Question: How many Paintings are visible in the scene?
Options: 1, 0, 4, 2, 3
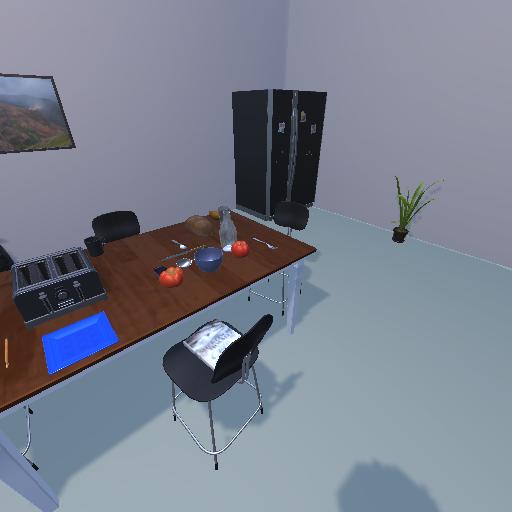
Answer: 1